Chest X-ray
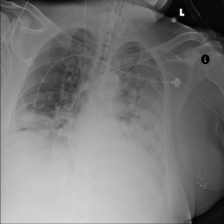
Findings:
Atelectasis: negative
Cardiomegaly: negative
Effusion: negative
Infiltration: negative
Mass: negative
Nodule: negative
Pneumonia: negative
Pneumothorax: negative
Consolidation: positive
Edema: negative
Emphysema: negative
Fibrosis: negative
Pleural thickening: negative
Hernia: negative